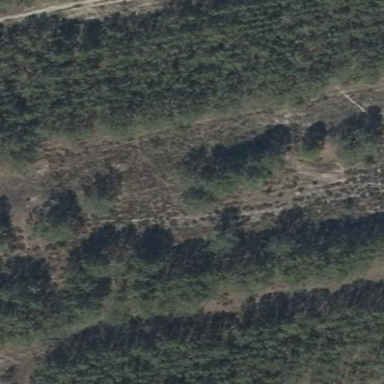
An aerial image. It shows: Forest dominated by needle-leaved trees.